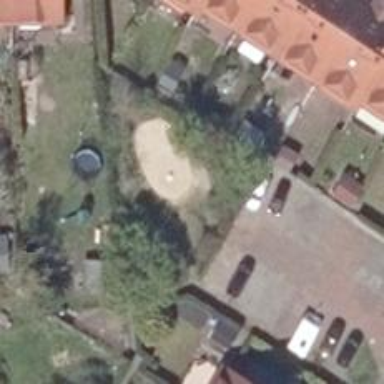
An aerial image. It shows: Playground featuring roundabout.